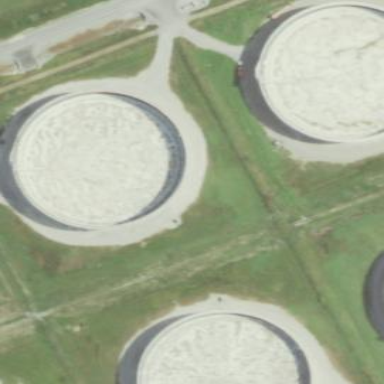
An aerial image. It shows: Storage tank that is man-made.